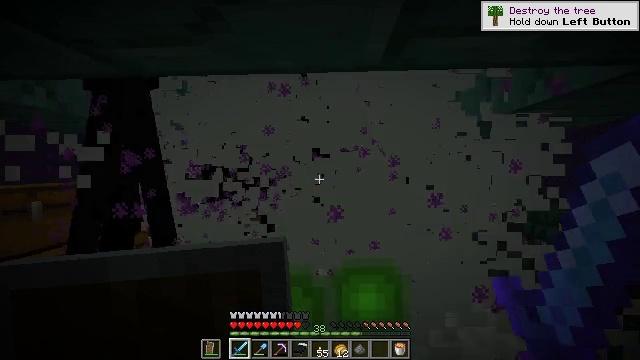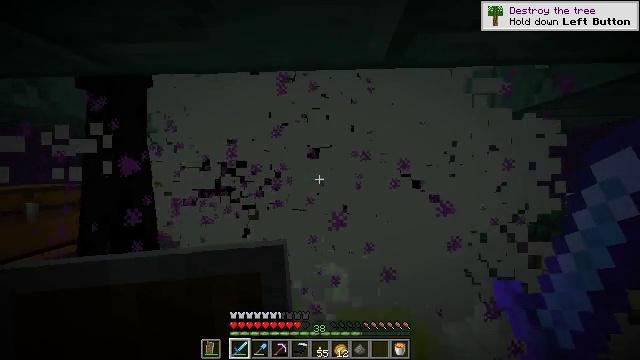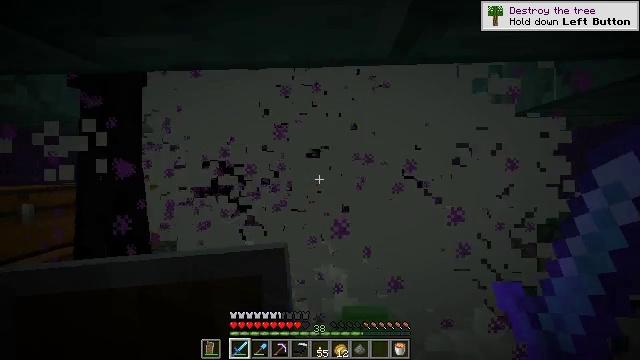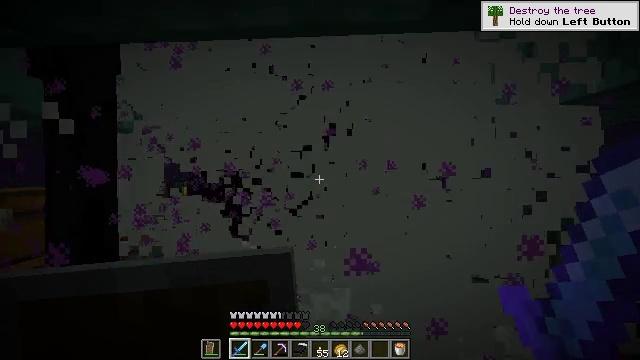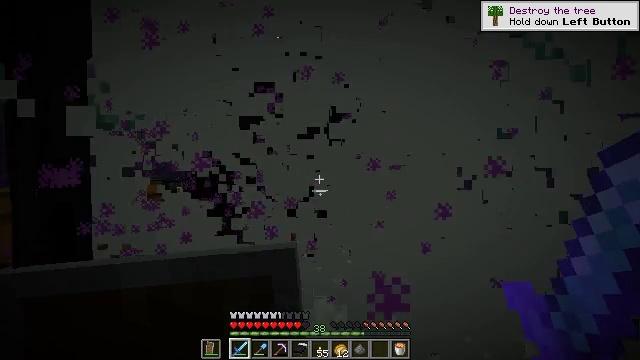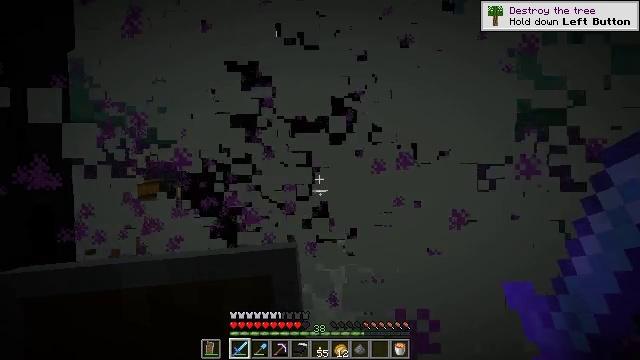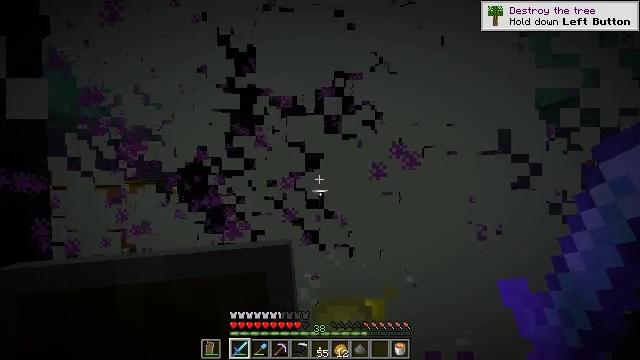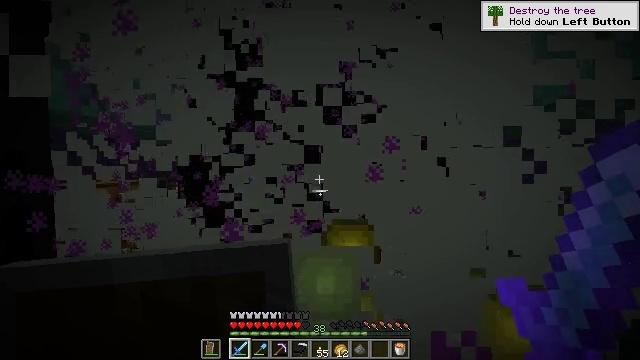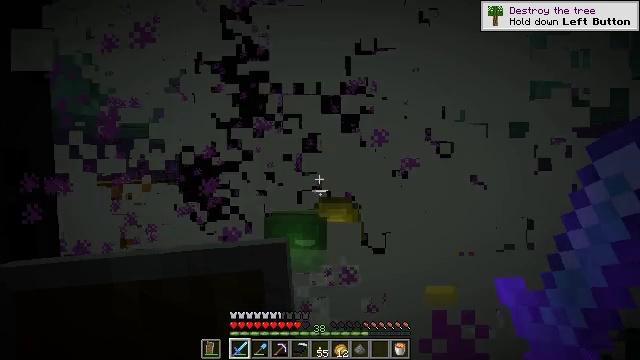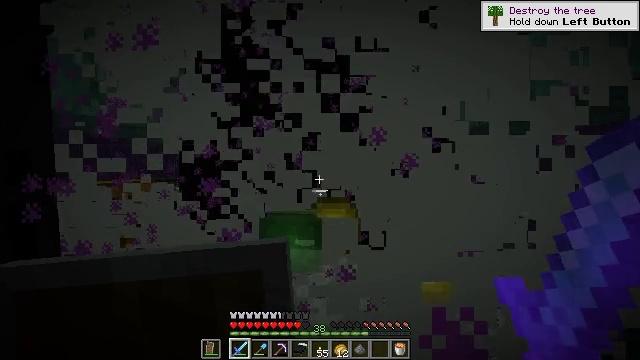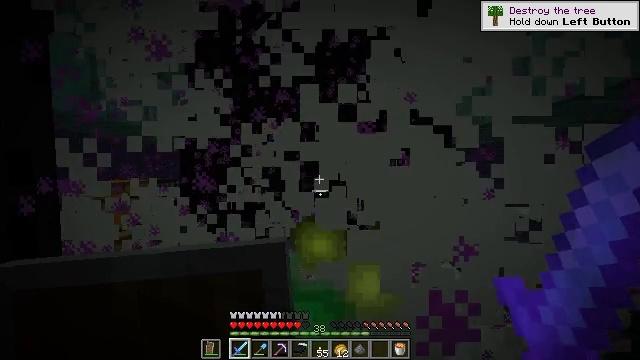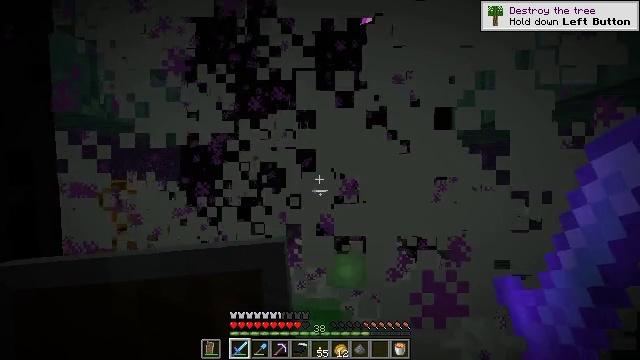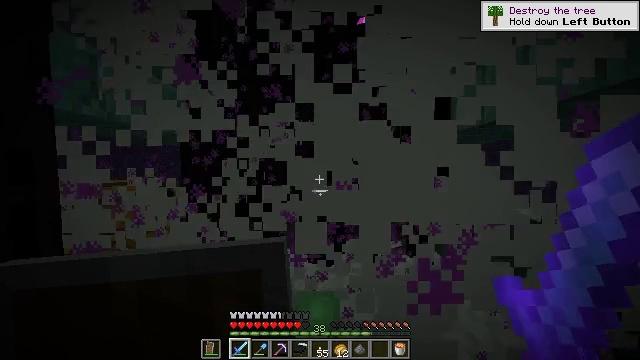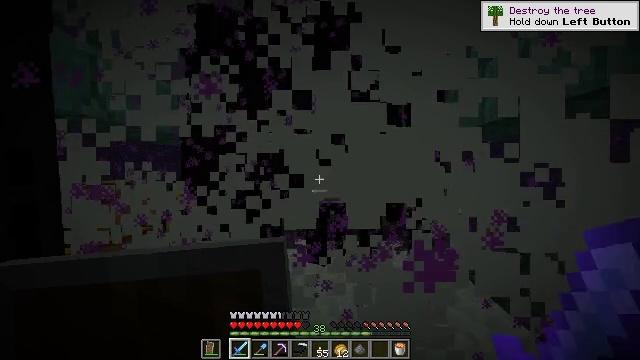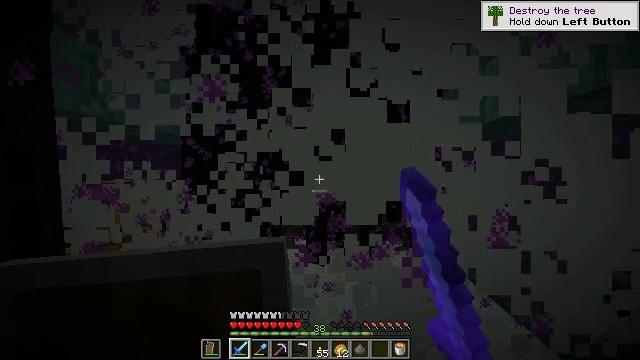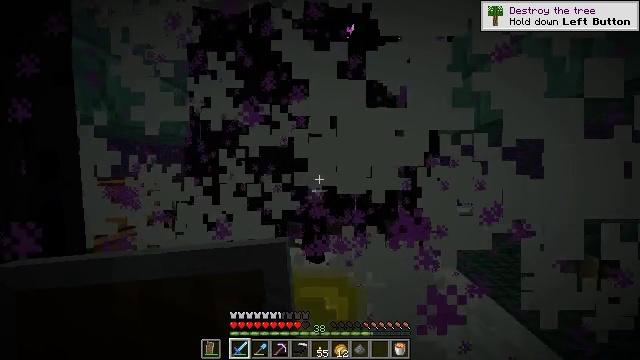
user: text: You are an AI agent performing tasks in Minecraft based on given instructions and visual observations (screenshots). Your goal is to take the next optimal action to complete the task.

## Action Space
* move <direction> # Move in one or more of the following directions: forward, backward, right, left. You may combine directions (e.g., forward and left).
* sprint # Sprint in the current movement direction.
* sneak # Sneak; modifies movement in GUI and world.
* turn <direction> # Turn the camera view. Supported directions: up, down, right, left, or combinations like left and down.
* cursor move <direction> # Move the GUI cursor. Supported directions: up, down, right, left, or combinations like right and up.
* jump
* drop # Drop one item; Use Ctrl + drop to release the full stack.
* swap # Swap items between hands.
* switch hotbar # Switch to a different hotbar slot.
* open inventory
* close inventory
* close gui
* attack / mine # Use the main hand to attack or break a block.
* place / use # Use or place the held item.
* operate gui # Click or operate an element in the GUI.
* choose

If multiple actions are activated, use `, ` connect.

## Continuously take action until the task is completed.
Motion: motion action
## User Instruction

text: Combat the enderman.
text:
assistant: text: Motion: move forward
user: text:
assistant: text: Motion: move forward
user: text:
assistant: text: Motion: move forward
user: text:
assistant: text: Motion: move forward
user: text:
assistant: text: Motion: move forward
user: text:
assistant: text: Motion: move forward
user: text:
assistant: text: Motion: move forward
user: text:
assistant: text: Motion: no_op
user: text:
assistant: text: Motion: no_op
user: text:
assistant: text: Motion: no_op
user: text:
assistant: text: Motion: no_op
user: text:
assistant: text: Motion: no_op
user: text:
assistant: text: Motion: attack / mine
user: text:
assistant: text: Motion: attack / mine
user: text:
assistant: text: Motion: move back, attack / mine
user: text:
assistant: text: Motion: move back, attack / mine
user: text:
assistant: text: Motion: move back
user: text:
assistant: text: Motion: move back
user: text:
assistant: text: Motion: move back
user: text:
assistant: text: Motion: move back
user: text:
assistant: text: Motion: move back
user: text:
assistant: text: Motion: move back
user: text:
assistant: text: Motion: no_op
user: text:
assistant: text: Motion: no_op
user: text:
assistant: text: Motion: no_op
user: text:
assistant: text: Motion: no_op
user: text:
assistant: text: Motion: move left
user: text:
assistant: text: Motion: move left
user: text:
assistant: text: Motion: move left
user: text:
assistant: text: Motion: move left